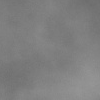
Atmospheric dust classification: dusty